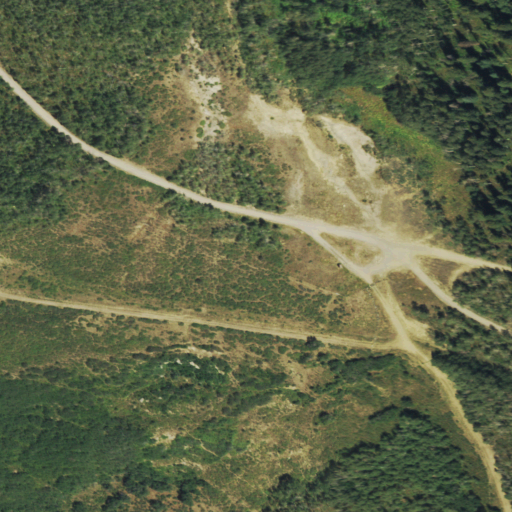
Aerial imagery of ridge(s) in Colorado named Coal Ridge containing shrub, deciduous forest, mixed forest, and evergreen forest